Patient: sex M, age 48
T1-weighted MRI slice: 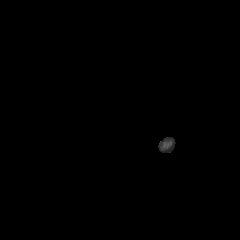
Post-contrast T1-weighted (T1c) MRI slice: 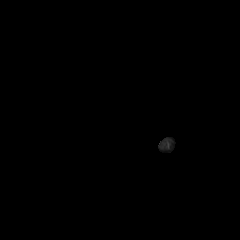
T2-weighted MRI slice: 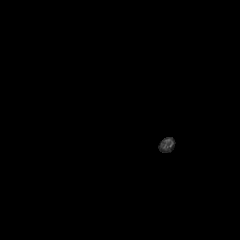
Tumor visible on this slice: no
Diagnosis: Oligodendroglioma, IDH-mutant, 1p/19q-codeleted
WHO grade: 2